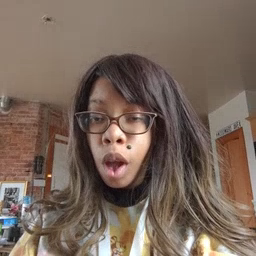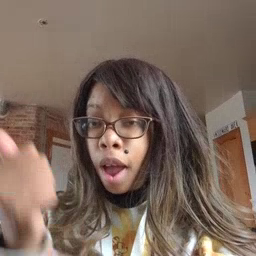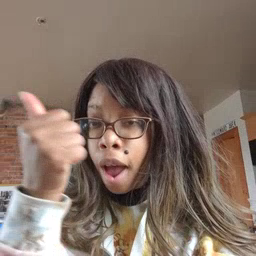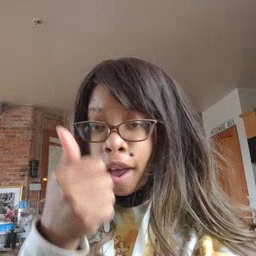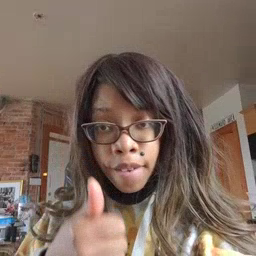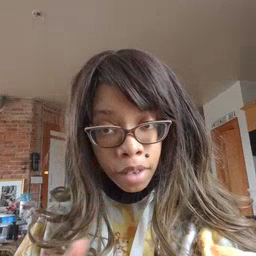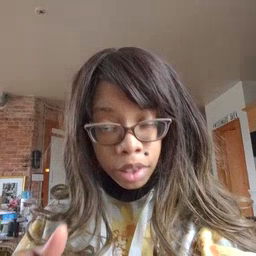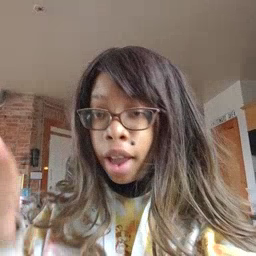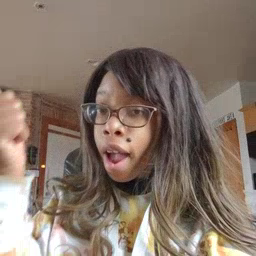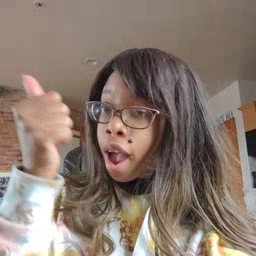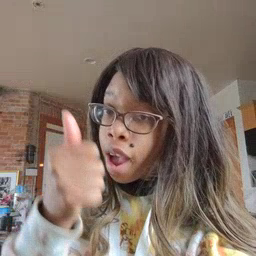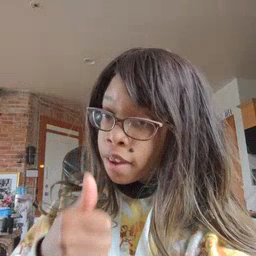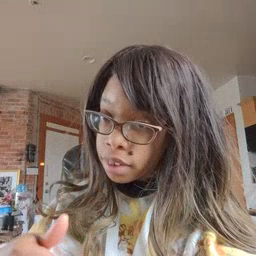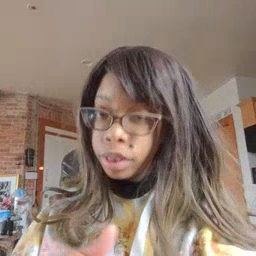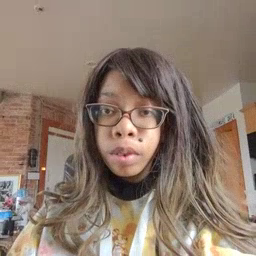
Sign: every